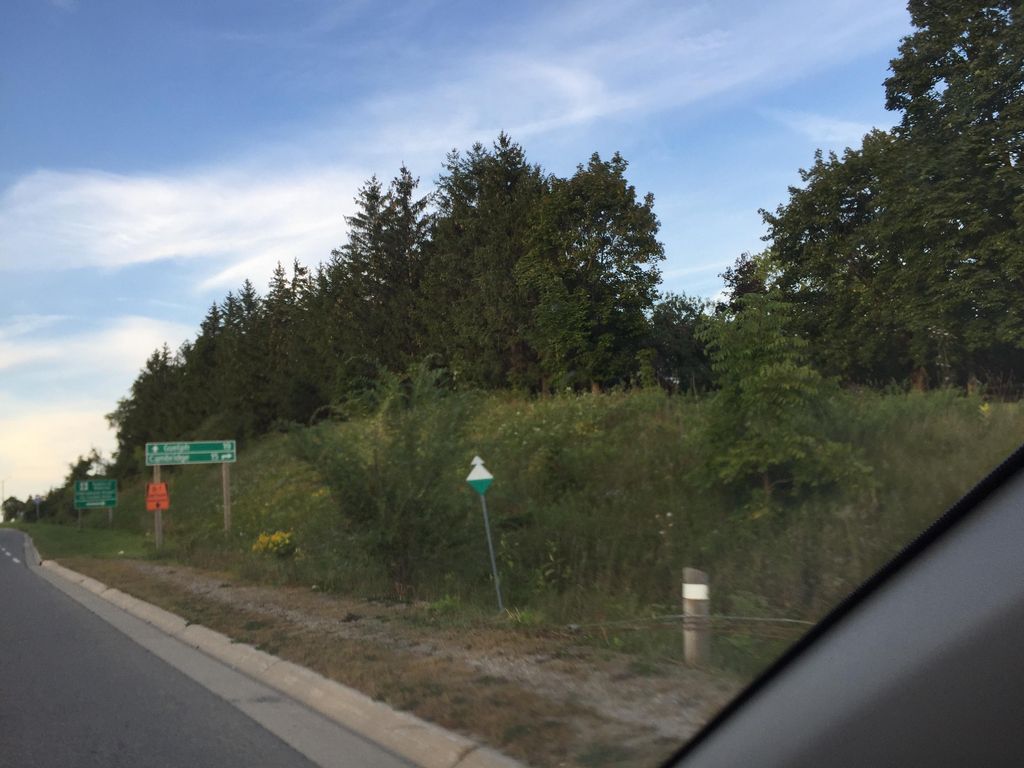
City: kitchener-waterloo